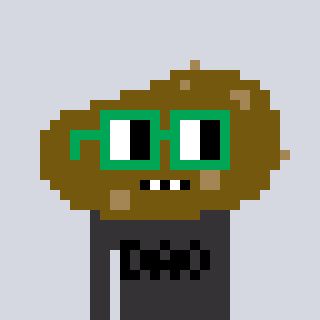
a pixel art character with square green glasses, a potato-shaped head and a grayscale-colored body on a cool background